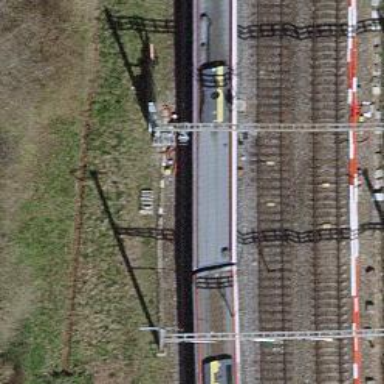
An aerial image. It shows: Railway signal.